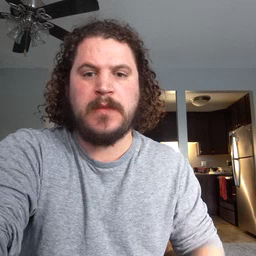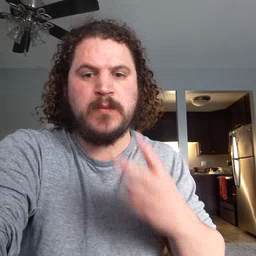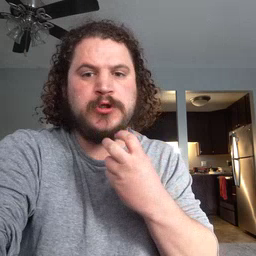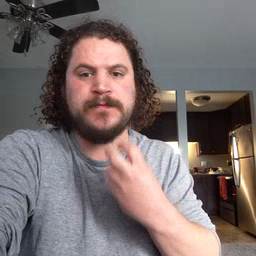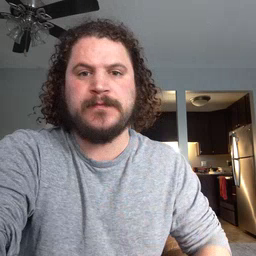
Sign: underwear